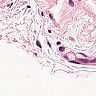
Metastatic tissue present: no